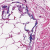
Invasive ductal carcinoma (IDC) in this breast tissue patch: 0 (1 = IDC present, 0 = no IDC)